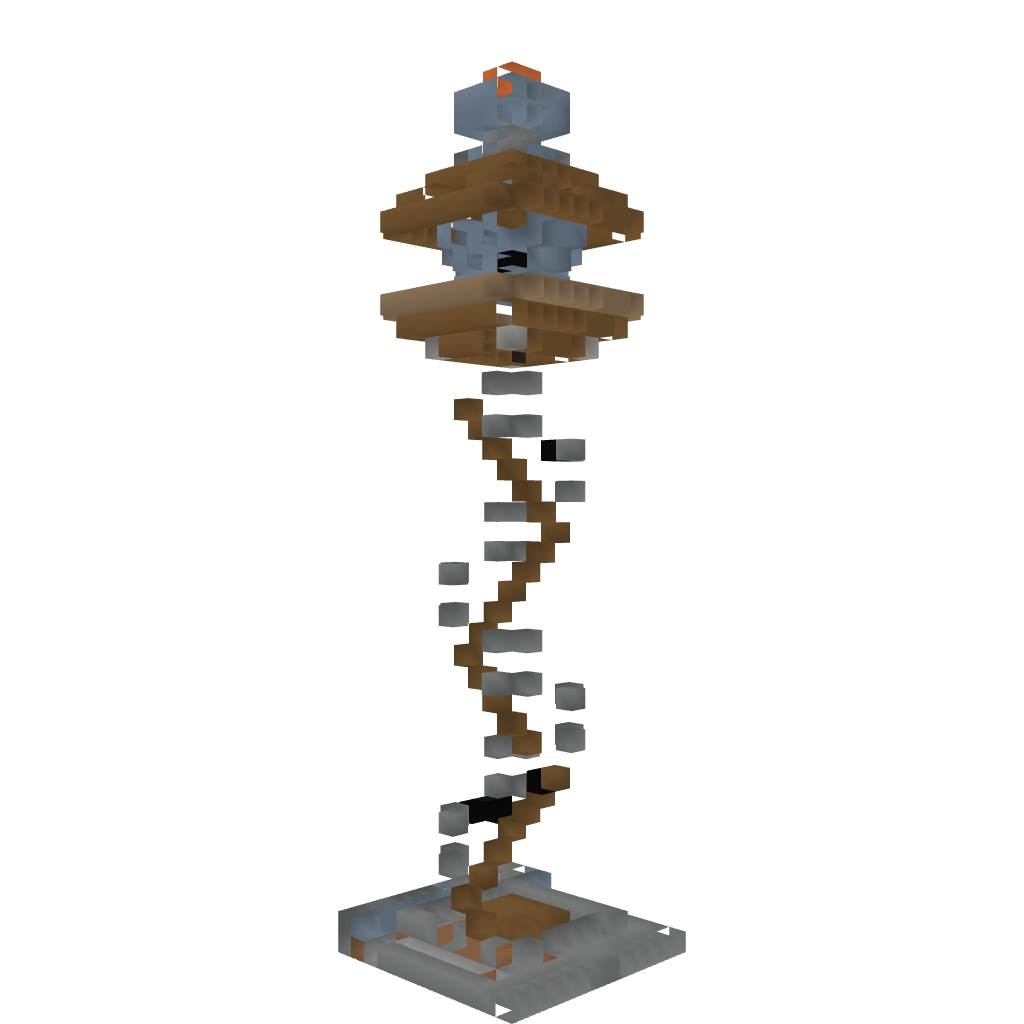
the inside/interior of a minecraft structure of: Wood and Stone Watchtower